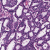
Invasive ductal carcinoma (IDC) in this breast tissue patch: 1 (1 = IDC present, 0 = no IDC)